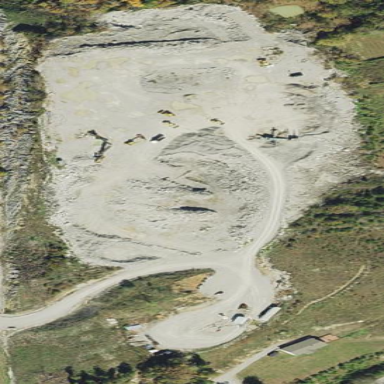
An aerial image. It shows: Quarry area.